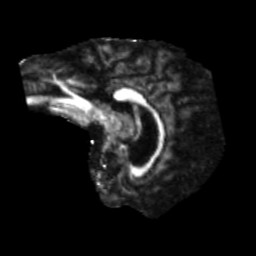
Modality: FA
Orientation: sagittal
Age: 60
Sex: male
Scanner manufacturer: siemens
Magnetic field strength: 3 T
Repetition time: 5.47 s
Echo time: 0.0854 s